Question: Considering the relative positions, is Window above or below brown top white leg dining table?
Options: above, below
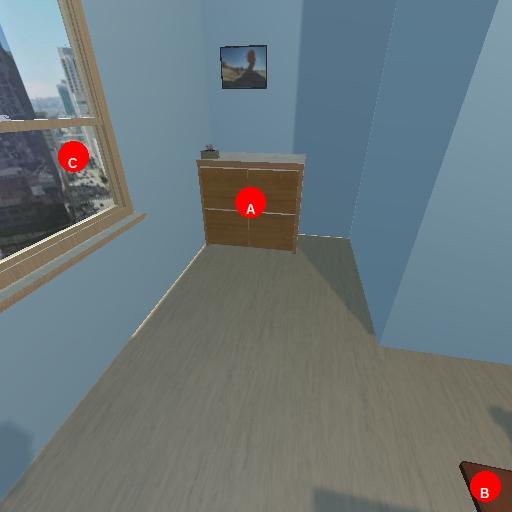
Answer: above